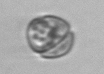
Label: Dinophyceae